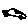
Label: car